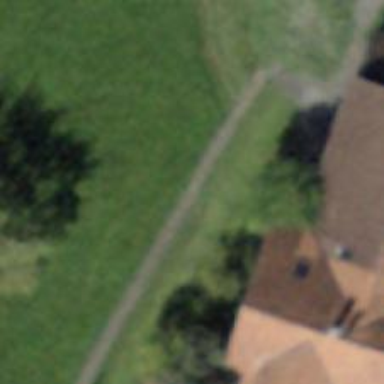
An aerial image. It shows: Asphalt path.